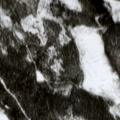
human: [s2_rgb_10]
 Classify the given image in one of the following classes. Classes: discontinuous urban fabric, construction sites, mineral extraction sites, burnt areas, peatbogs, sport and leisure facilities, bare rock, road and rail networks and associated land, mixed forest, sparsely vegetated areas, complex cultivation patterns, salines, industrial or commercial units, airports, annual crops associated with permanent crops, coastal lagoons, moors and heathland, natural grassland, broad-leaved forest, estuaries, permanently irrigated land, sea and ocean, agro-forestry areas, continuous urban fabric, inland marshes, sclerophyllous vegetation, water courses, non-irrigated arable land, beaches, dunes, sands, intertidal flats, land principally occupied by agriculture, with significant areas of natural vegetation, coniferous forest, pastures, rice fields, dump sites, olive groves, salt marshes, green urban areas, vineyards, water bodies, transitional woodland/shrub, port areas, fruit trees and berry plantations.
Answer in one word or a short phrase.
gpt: coniferous forest, mixed forest, transitional woodland/shrub